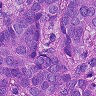
Metastatic tissue present: yes